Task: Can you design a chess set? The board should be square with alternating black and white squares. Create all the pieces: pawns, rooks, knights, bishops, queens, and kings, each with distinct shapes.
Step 3233:
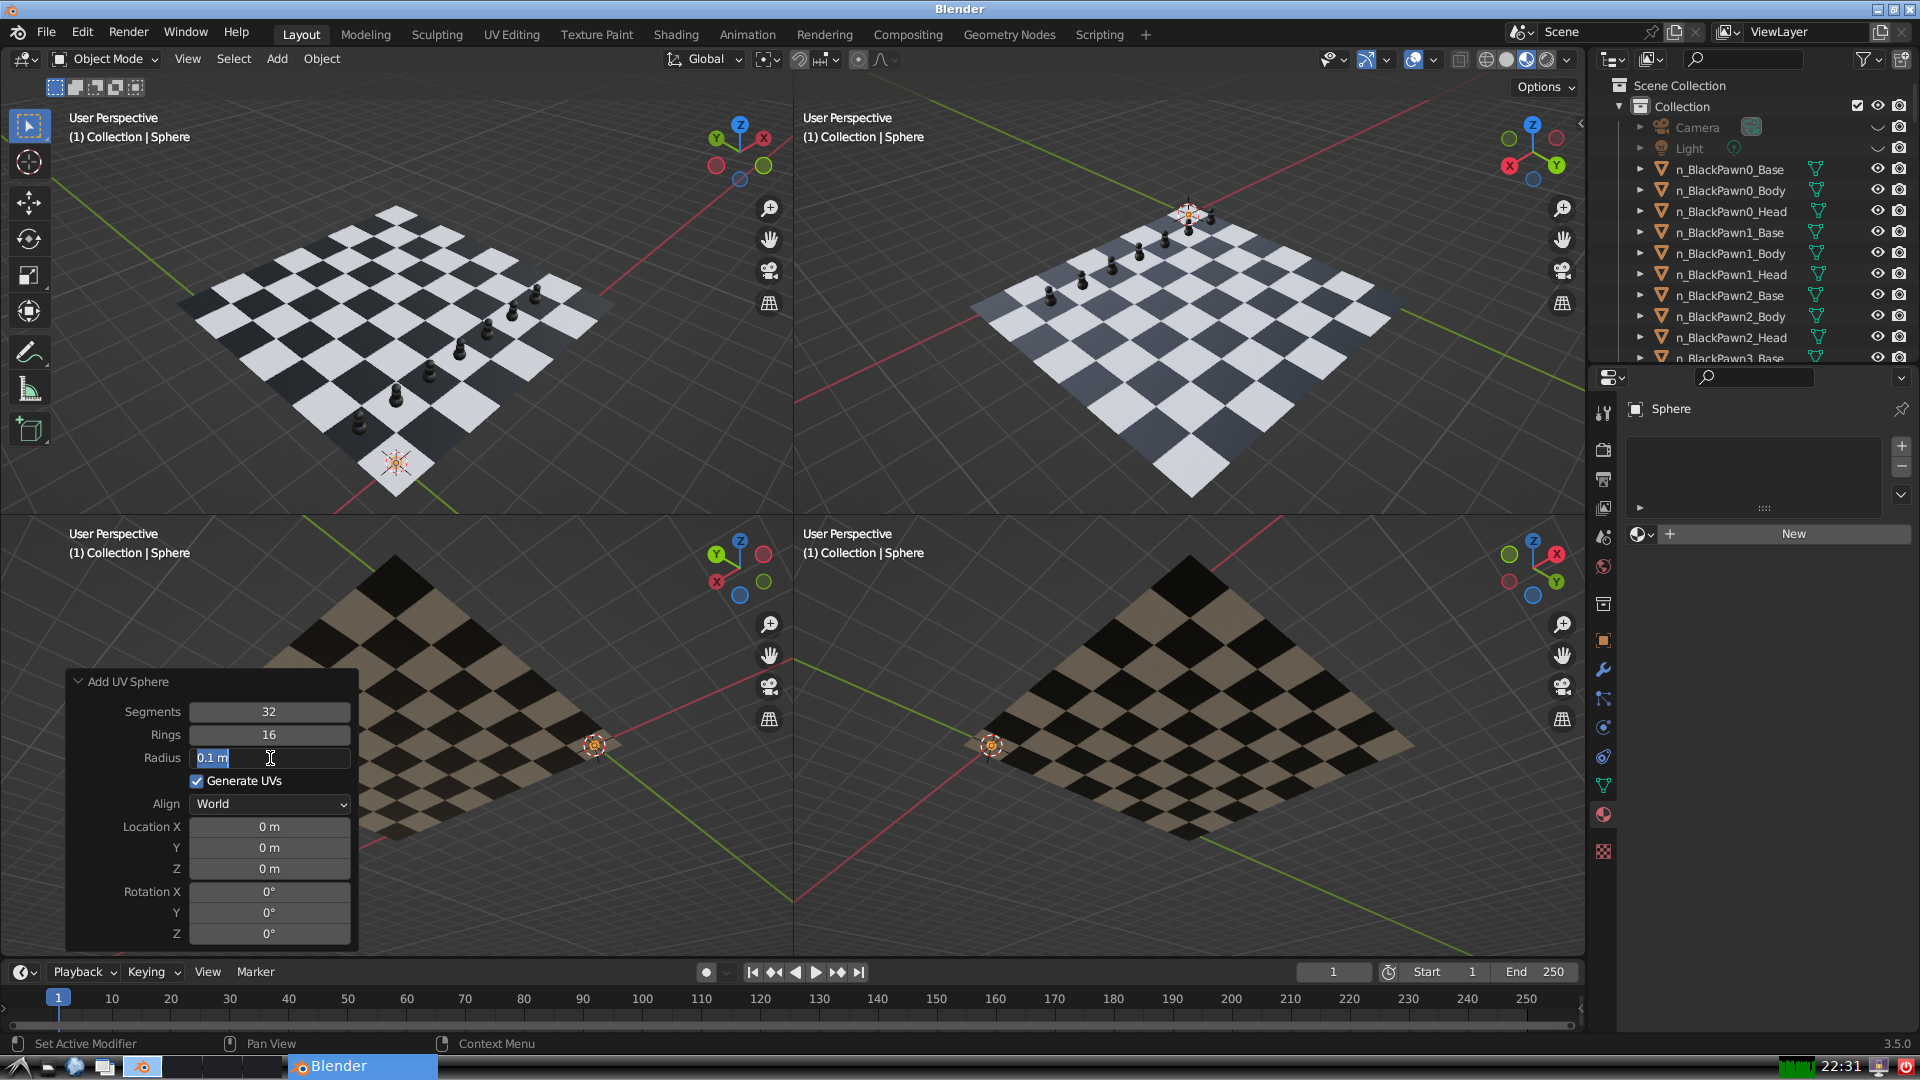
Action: input_text: 0.15